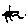
Label: cat